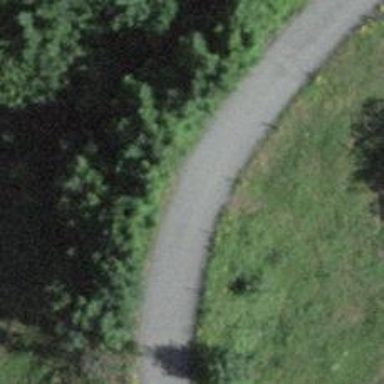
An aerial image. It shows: Road with steps.